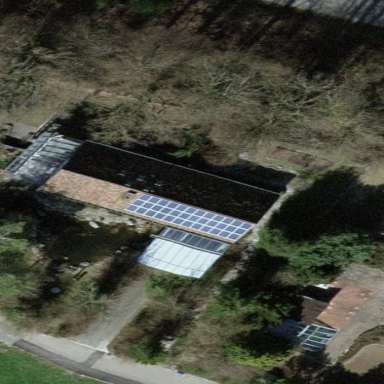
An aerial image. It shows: Detached building with gabled roof.